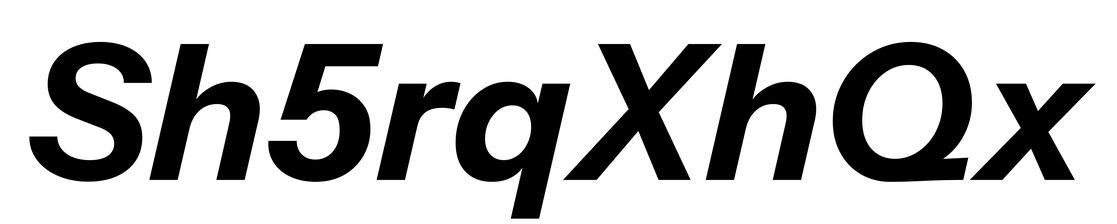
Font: InstrumentSans-Italic_Bold_Italic